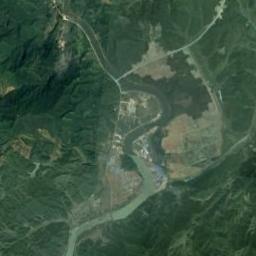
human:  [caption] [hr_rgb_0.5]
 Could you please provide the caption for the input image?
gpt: A serpentine half dark green half light green river with green mountains on both sides, Green and tan mixed fields, And a bustling city .

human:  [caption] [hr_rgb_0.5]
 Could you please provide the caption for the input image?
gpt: The green river with a winding bank goes through the mountainous area covered with dense vegetation .

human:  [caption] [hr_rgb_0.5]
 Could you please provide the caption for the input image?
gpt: The river is surrounded by trees .

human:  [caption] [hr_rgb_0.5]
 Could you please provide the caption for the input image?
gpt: The river goes through farmland and trees .

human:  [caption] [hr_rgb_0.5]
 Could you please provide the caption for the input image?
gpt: There are green forests and meadows around the river .